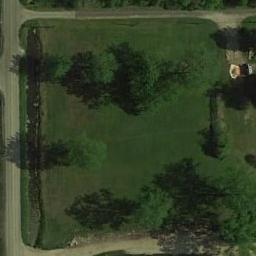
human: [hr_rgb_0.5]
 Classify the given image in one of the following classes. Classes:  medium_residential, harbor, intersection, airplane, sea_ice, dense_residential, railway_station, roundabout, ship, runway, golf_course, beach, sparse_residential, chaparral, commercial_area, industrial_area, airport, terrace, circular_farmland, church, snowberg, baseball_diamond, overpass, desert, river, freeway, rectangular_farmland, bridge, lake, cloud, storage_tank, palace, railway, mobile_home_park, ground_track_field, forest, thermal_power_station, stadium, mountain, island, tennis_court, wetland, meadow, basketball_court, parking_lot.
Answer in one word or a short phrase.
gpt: meadow